Aerial crown-view tile of a tropical tree (Barro Colorado Island, Panama), acquired 20241014:
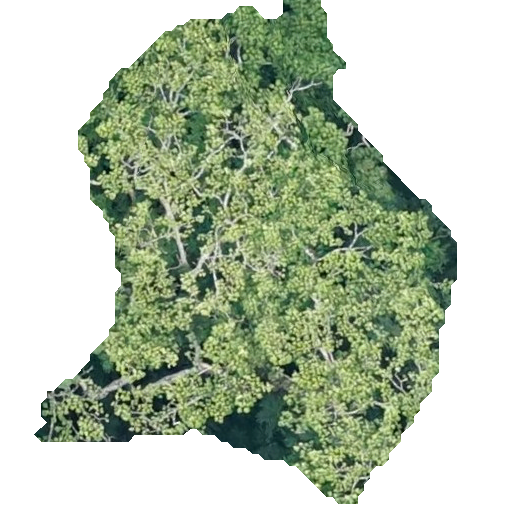
Species: Sterculia apetala
GBIF accepted scientific name: Sterculia apetala
Crown area: 206.231 m²